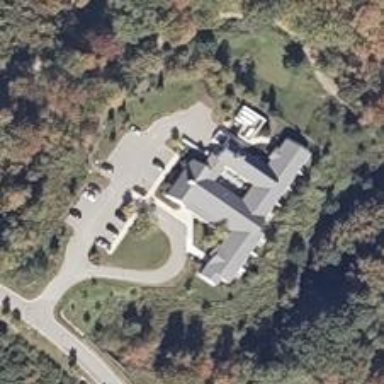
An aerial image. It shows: Healthcare facility.